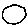
Label: circle